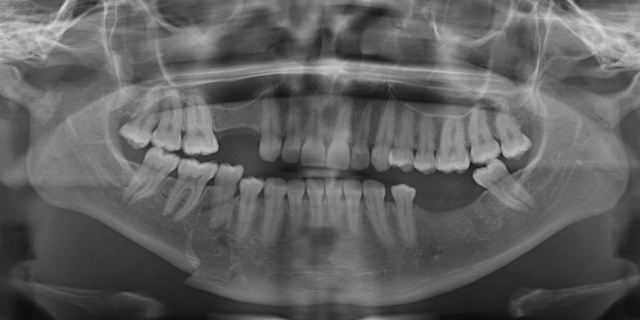
adult